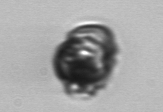
Label: Proterythropsis